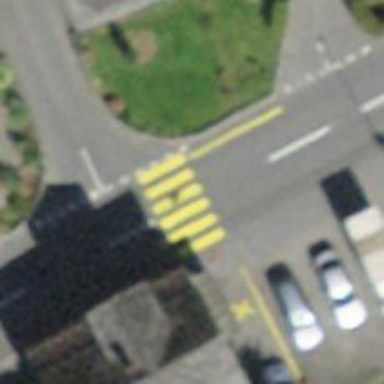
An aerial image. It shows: Uncontrolled road crossing.